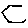
Label: hexagon